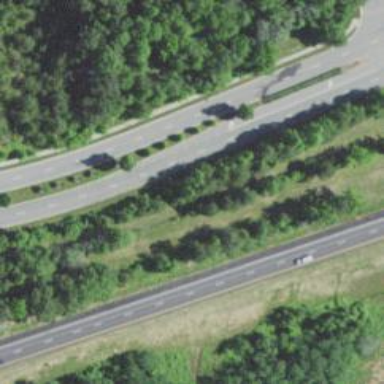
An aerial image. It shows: Tertiary road.